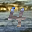
Label: 4